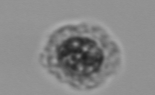
Label: Emiliania_huxleyi